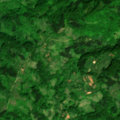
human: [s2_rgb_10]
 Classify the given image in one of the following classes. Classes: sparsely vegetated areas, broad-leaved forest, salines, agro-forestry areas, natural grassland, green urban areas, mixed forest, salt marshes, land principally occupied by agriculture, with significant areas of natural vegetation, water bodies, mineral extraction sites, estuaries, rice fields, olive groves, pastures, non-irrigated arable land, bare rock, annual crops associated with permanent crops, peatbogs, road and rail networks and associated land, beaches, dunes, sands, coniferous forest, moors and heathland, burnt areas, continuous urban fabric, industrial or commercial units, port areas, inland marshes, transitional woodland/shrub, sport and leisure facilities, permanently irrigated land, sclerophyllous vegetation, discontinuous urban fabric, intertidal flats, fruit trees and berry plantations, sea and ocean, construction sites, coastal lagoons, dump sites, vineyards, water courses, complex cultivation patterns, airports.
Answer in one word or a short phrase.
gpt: land principally occupied by agriculture, with significant areas of natural vegetation, broad-leaved forest, transitional woodland/shrub